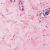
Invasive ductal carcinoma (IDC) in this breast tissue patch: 0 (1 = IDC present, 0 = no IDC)